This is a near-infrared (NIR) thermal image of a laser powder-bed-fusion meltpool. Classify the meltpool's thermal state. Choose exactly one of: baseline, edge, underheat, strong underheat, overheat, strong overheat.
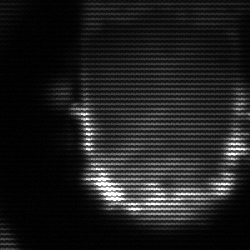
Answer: baseline